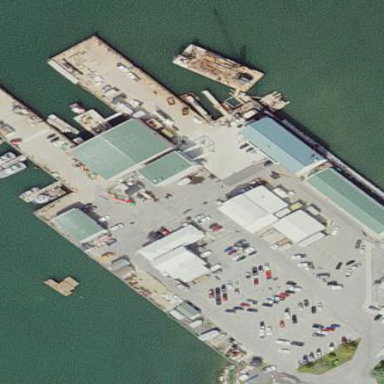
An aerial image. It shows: Man-made pier.